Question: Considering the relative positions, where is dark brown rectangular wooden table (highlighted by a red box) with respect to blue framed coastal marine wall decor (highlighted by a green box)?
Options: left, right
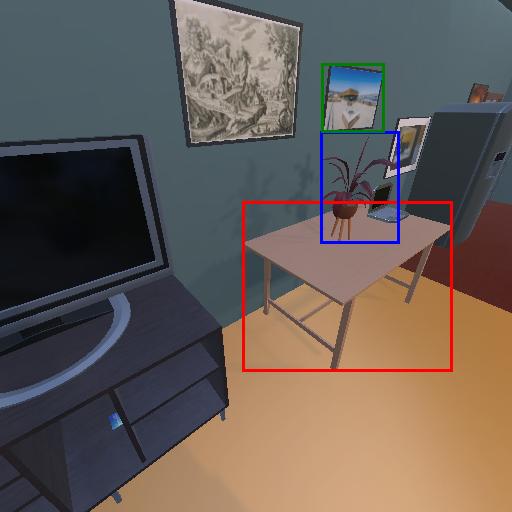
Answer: left